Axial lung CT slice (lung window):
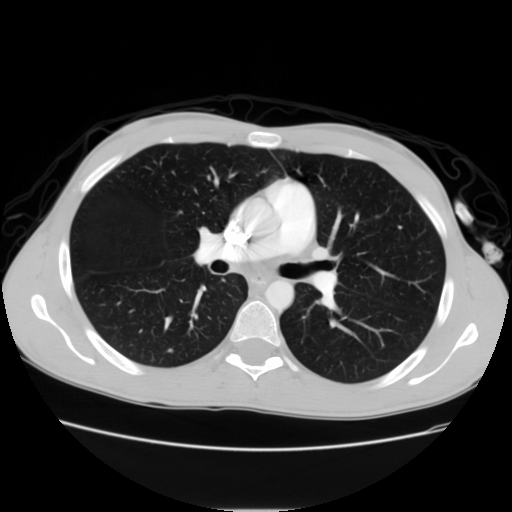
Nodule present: no